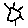
Label: sun